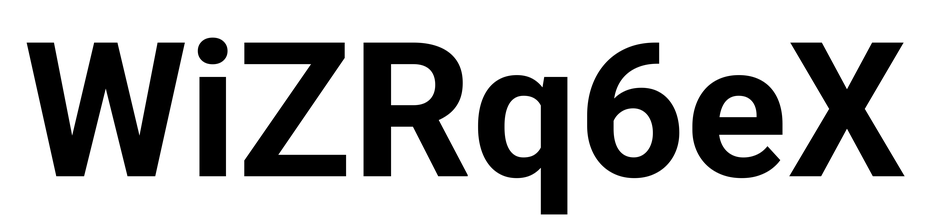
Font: Roboto_Bold